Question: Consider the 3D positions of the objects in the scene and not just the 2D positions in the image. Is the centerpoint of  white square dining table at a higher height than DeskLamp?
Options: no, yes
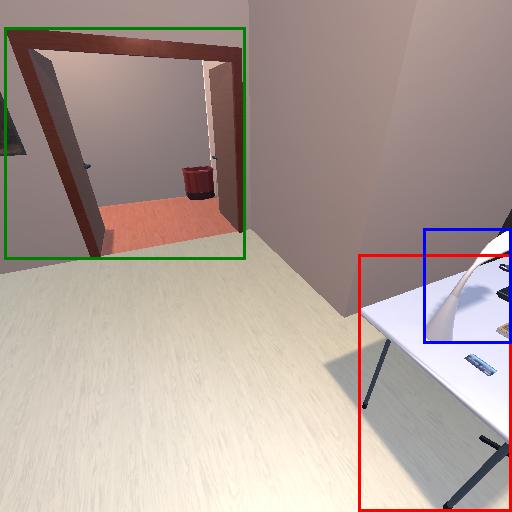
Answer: no